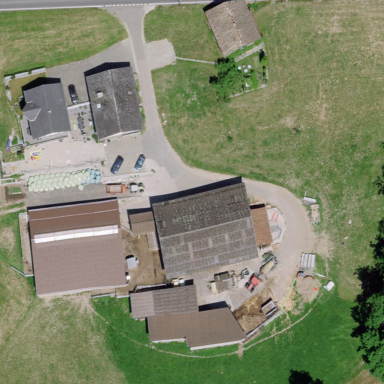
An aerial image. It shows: Farmyard in rural farm setting.